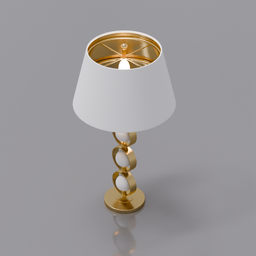
Label: lighting